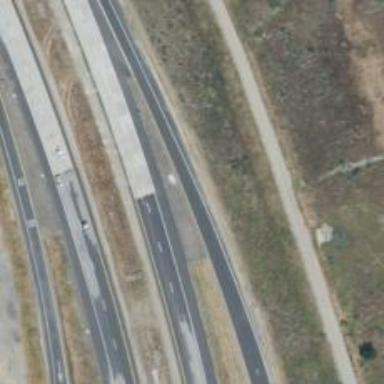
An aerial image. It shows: Motorway link.